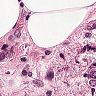
Metastatic tissue present: yes